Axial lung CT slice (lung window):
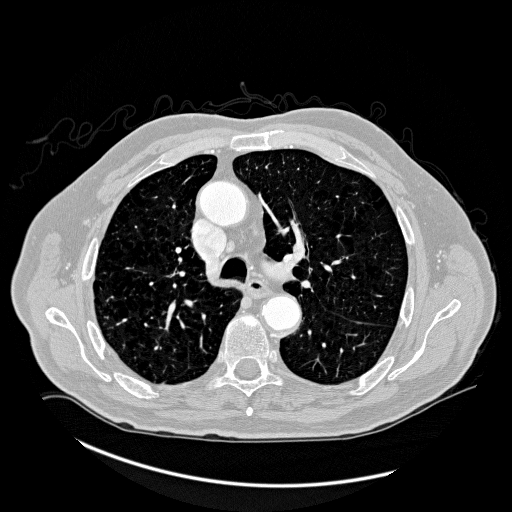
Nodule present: no